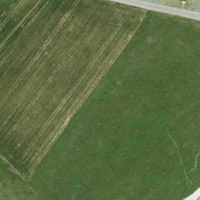
EUNIS habitat code: 25
Species observed at this site:
Salvia pratensis